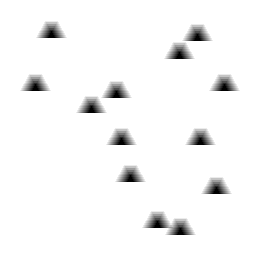
Squares: 0
Triangles: 13
Stars: 0
Total shapes: 13